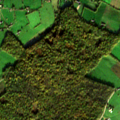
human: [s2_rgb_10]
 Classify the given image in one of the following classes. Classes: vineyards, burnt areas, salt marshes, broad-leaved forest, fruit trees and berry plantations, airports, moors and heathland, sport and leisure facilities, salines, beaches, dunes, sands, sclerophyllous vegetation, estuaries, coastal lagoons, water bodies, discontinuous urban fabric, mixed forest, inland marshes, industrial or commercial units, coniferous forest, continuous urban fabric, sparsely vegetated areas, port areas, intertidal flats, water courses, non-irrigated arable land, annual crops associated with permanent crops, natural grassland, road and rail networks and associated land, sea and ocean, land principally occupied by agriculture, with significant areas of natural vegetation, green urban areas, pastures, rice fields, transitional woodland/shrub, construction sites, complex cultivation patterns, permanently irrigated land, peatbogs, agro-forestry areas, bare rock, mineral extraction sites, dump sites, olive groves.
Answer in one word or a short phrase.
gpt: non-irrigated arable land, pastures, complex cultivation patterns, broad-leaved forest